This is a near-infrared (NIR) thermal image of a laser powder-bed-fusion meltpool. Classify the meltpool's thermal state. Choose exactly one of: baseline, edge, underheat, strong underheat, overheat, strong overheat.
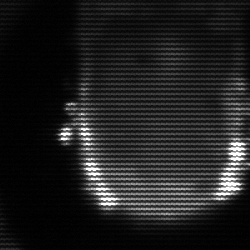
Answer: baseline